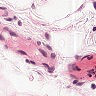
Metastatic tissue present: no